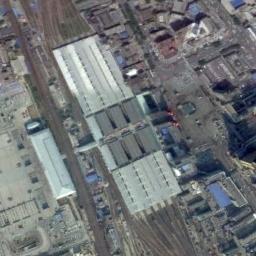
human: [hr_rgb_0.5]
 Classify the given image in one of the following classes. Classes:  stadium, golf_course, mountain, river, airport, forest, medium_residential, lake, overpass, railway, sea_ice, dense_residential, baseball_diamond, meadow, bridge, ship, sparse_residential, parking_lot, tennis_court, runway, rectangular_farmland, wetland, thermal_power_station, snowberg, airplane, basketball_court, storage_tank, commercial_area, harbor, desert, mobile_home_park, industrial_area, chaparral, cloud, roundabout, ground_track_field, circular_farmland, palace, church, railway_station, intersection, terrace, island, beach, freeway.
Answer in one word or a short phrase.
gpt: railway_station